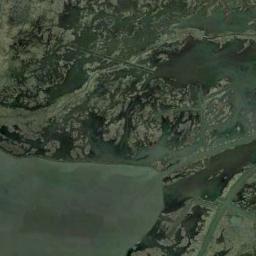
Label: wetland